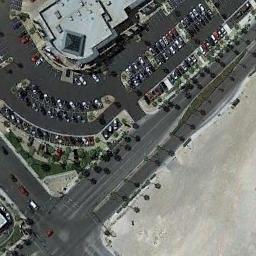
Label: parking_lot